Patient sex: M
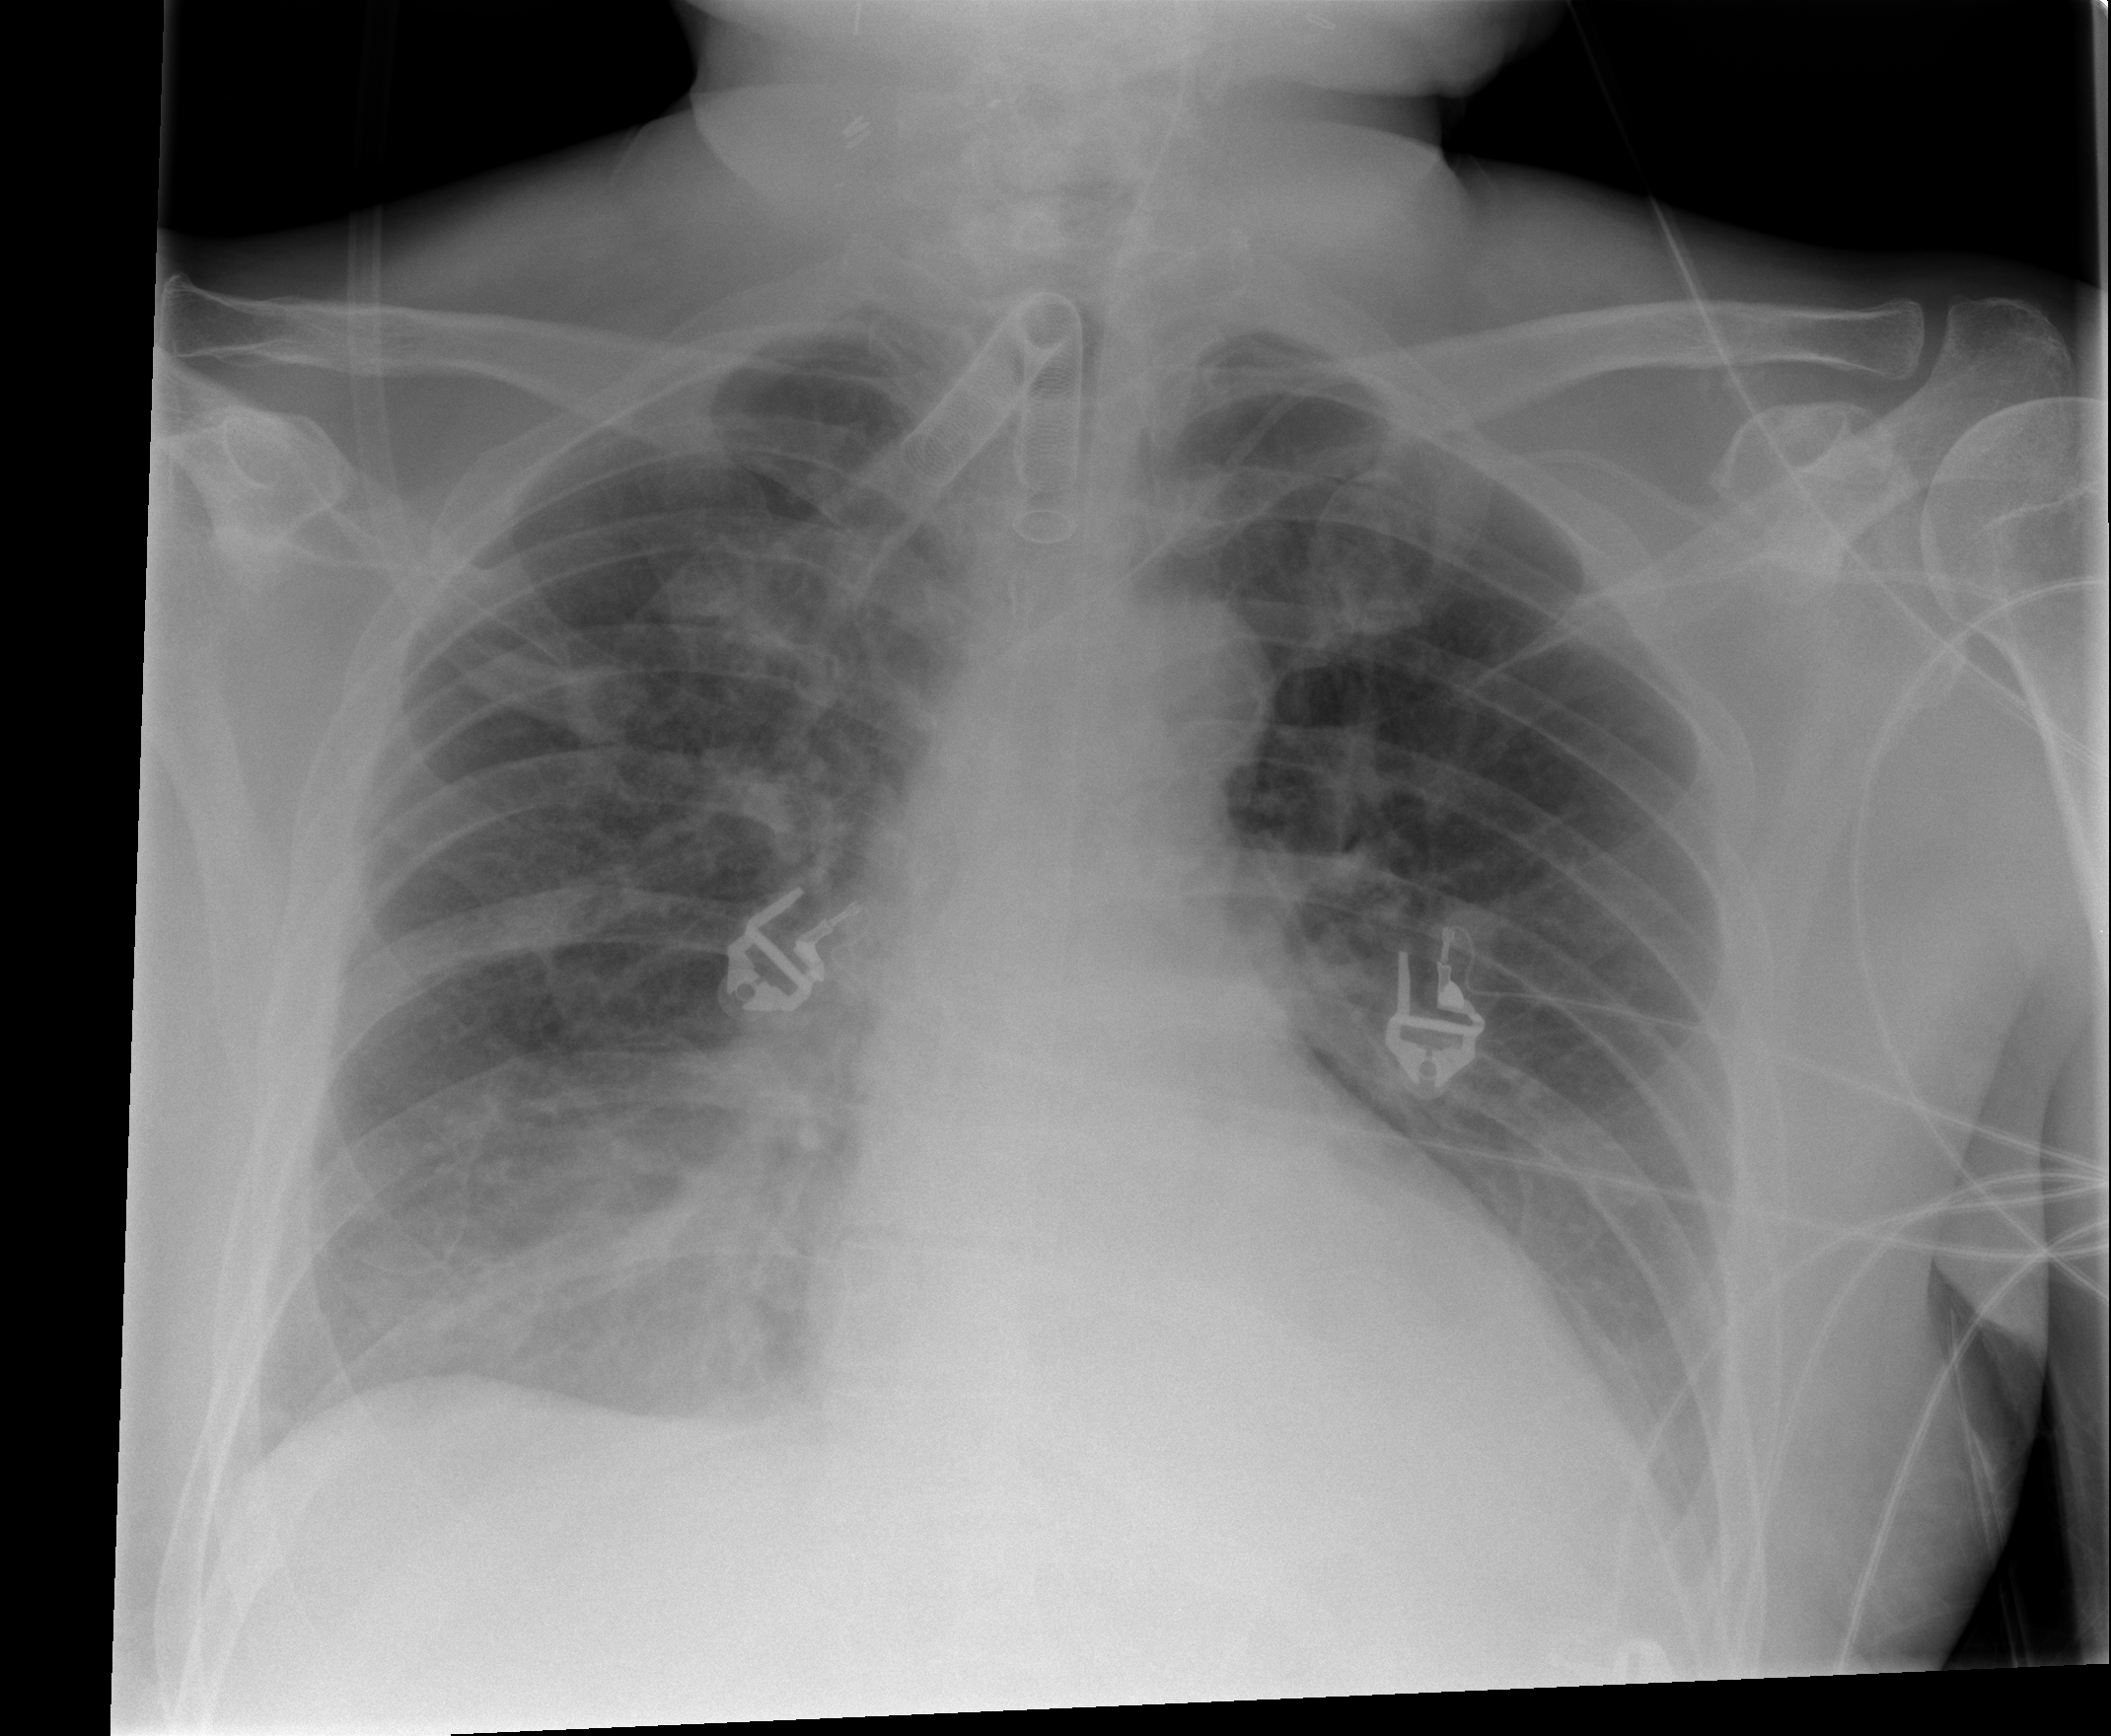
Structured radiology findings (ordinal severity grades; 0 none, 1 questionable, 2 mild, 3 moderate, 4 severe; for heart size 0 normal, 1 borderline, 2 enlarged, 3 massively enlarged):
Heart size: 0
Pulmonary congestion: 0
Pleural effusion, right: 0
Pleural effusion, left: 0
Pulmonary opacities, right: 2
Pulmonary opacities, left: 1
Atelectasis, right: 2
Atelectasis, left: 0